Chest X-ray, AP view. Patient: 53 years old, sex M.
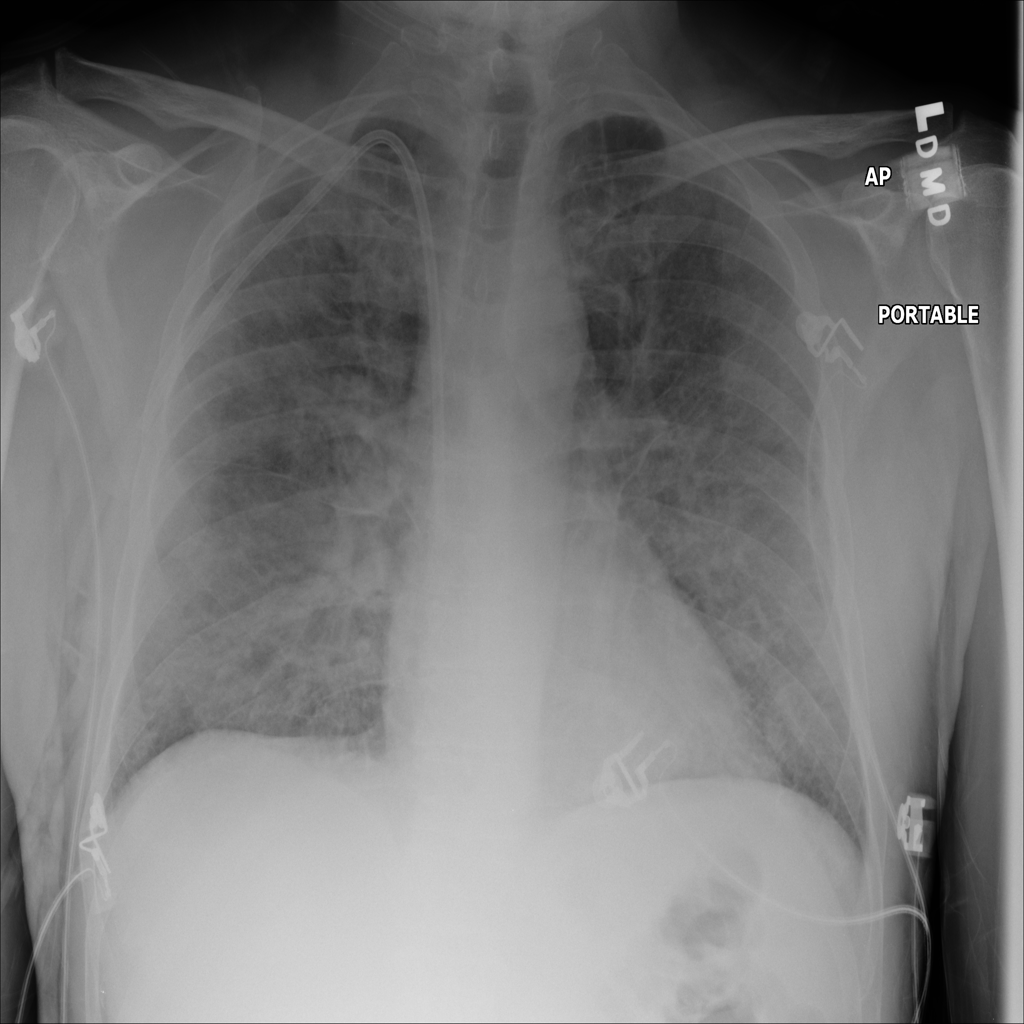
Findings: Edema